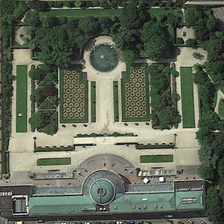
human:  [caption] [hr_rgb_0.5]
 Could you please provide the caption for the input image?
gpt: many green trees are near a square and a building .

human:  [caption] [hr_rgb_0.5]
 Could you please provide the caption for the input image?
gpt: many green trees are near a square and a building .

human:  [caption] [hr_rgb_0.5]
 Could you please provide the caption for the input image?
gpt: many green trees are near a square and a building .

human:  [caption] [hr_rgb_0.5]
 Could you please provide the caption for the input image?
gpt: many green trees are near a square and a building .

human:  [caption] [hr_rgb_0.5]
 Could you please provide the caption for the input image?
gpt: many green trees are near a square and a building .